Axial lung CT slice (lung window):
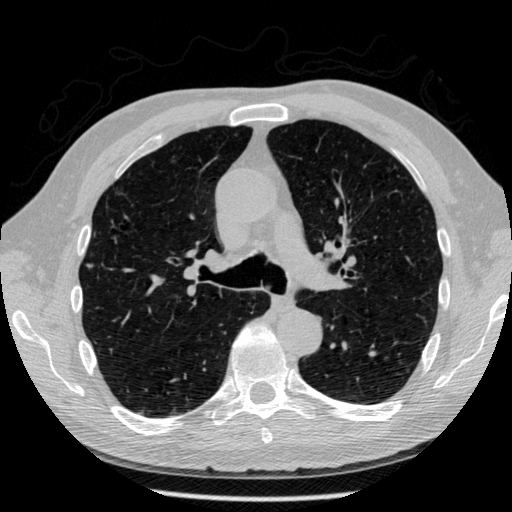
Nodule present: yes
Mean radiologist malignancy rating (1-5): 4